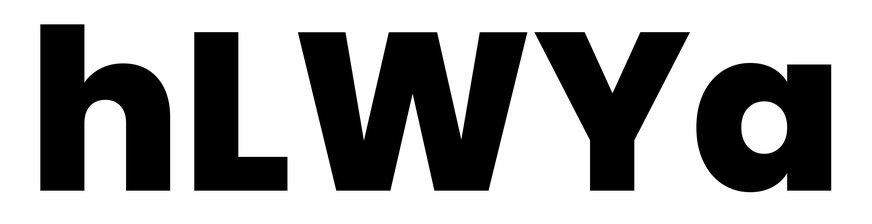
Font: Poppins-ExtraBold